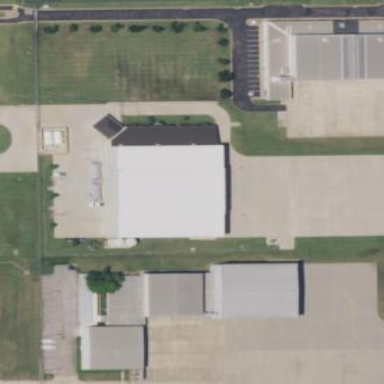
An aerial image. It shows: Hangar building located at airport.